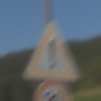
Verkehrszeichen: Gefahrenstelle
Zusatzzeichen unten: Geschwindigkeit80
Umgebung: Outdoor, Nature
Tageszeit: MorningAfternoon
Wetter: PartlyCloudy
Licht: Natural
Jahreszeit: NotSpecified
Kontrast: HighContrast